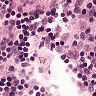
Metastatic tissue present: no